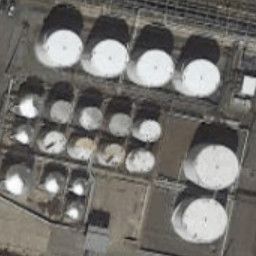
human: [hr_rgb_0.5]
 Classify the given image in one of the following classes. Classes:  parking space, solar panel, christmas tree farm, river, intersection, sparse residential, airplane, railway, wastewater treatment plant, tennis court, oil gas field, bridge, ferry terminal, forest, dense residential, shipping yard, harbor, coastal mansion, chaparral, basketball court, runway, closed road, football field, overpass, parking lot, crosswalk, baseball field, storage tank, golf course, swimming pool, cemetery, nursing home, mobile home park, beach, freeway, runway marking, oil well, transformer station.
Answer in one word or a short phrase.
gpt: storage tank